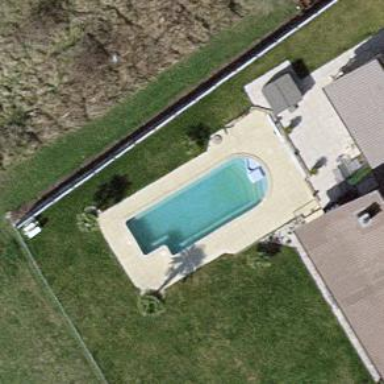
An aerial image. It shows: Swimming pool located in leisure land.